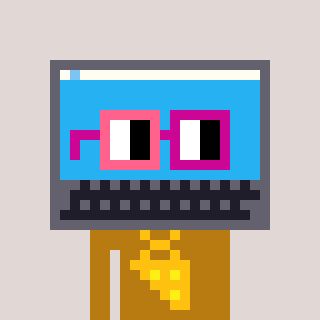
a pixel art character with square pink and red glasses, a laptop-shaped head and a gold-colored body on a warm background